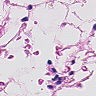
Metastatic tissue present: no